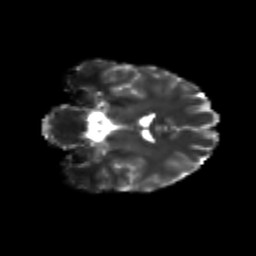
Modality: T2w
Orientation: coronal
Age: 24
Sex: male
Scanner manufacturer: siemens
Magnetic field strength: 3 T
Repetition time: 3.5 s
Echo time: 0.125 s